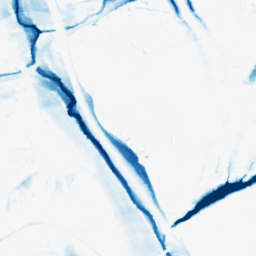
Category: morphological
Decomposition family: morphological_ellipse
Decomposition parameters: operation: closing
width: 20
height: 50
Upsampling method: cubic_mitchell
Upsampling parameters: scale: 2
Upsampling scale: 2